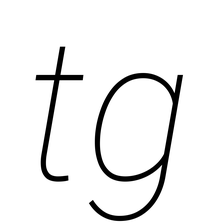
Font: Roboto-Italic_Thin_Italic